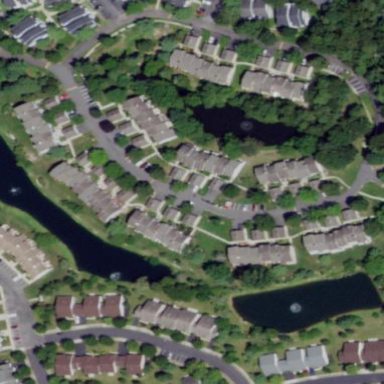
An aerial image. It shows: Residential area consisting of condominiums.